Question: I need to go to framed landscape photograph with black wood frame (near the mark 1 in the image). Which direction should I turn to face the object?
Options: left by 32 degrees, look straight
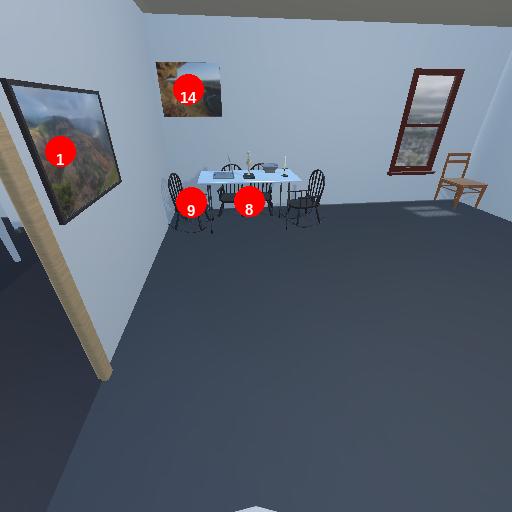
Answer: left by 32 degrees